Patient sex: F
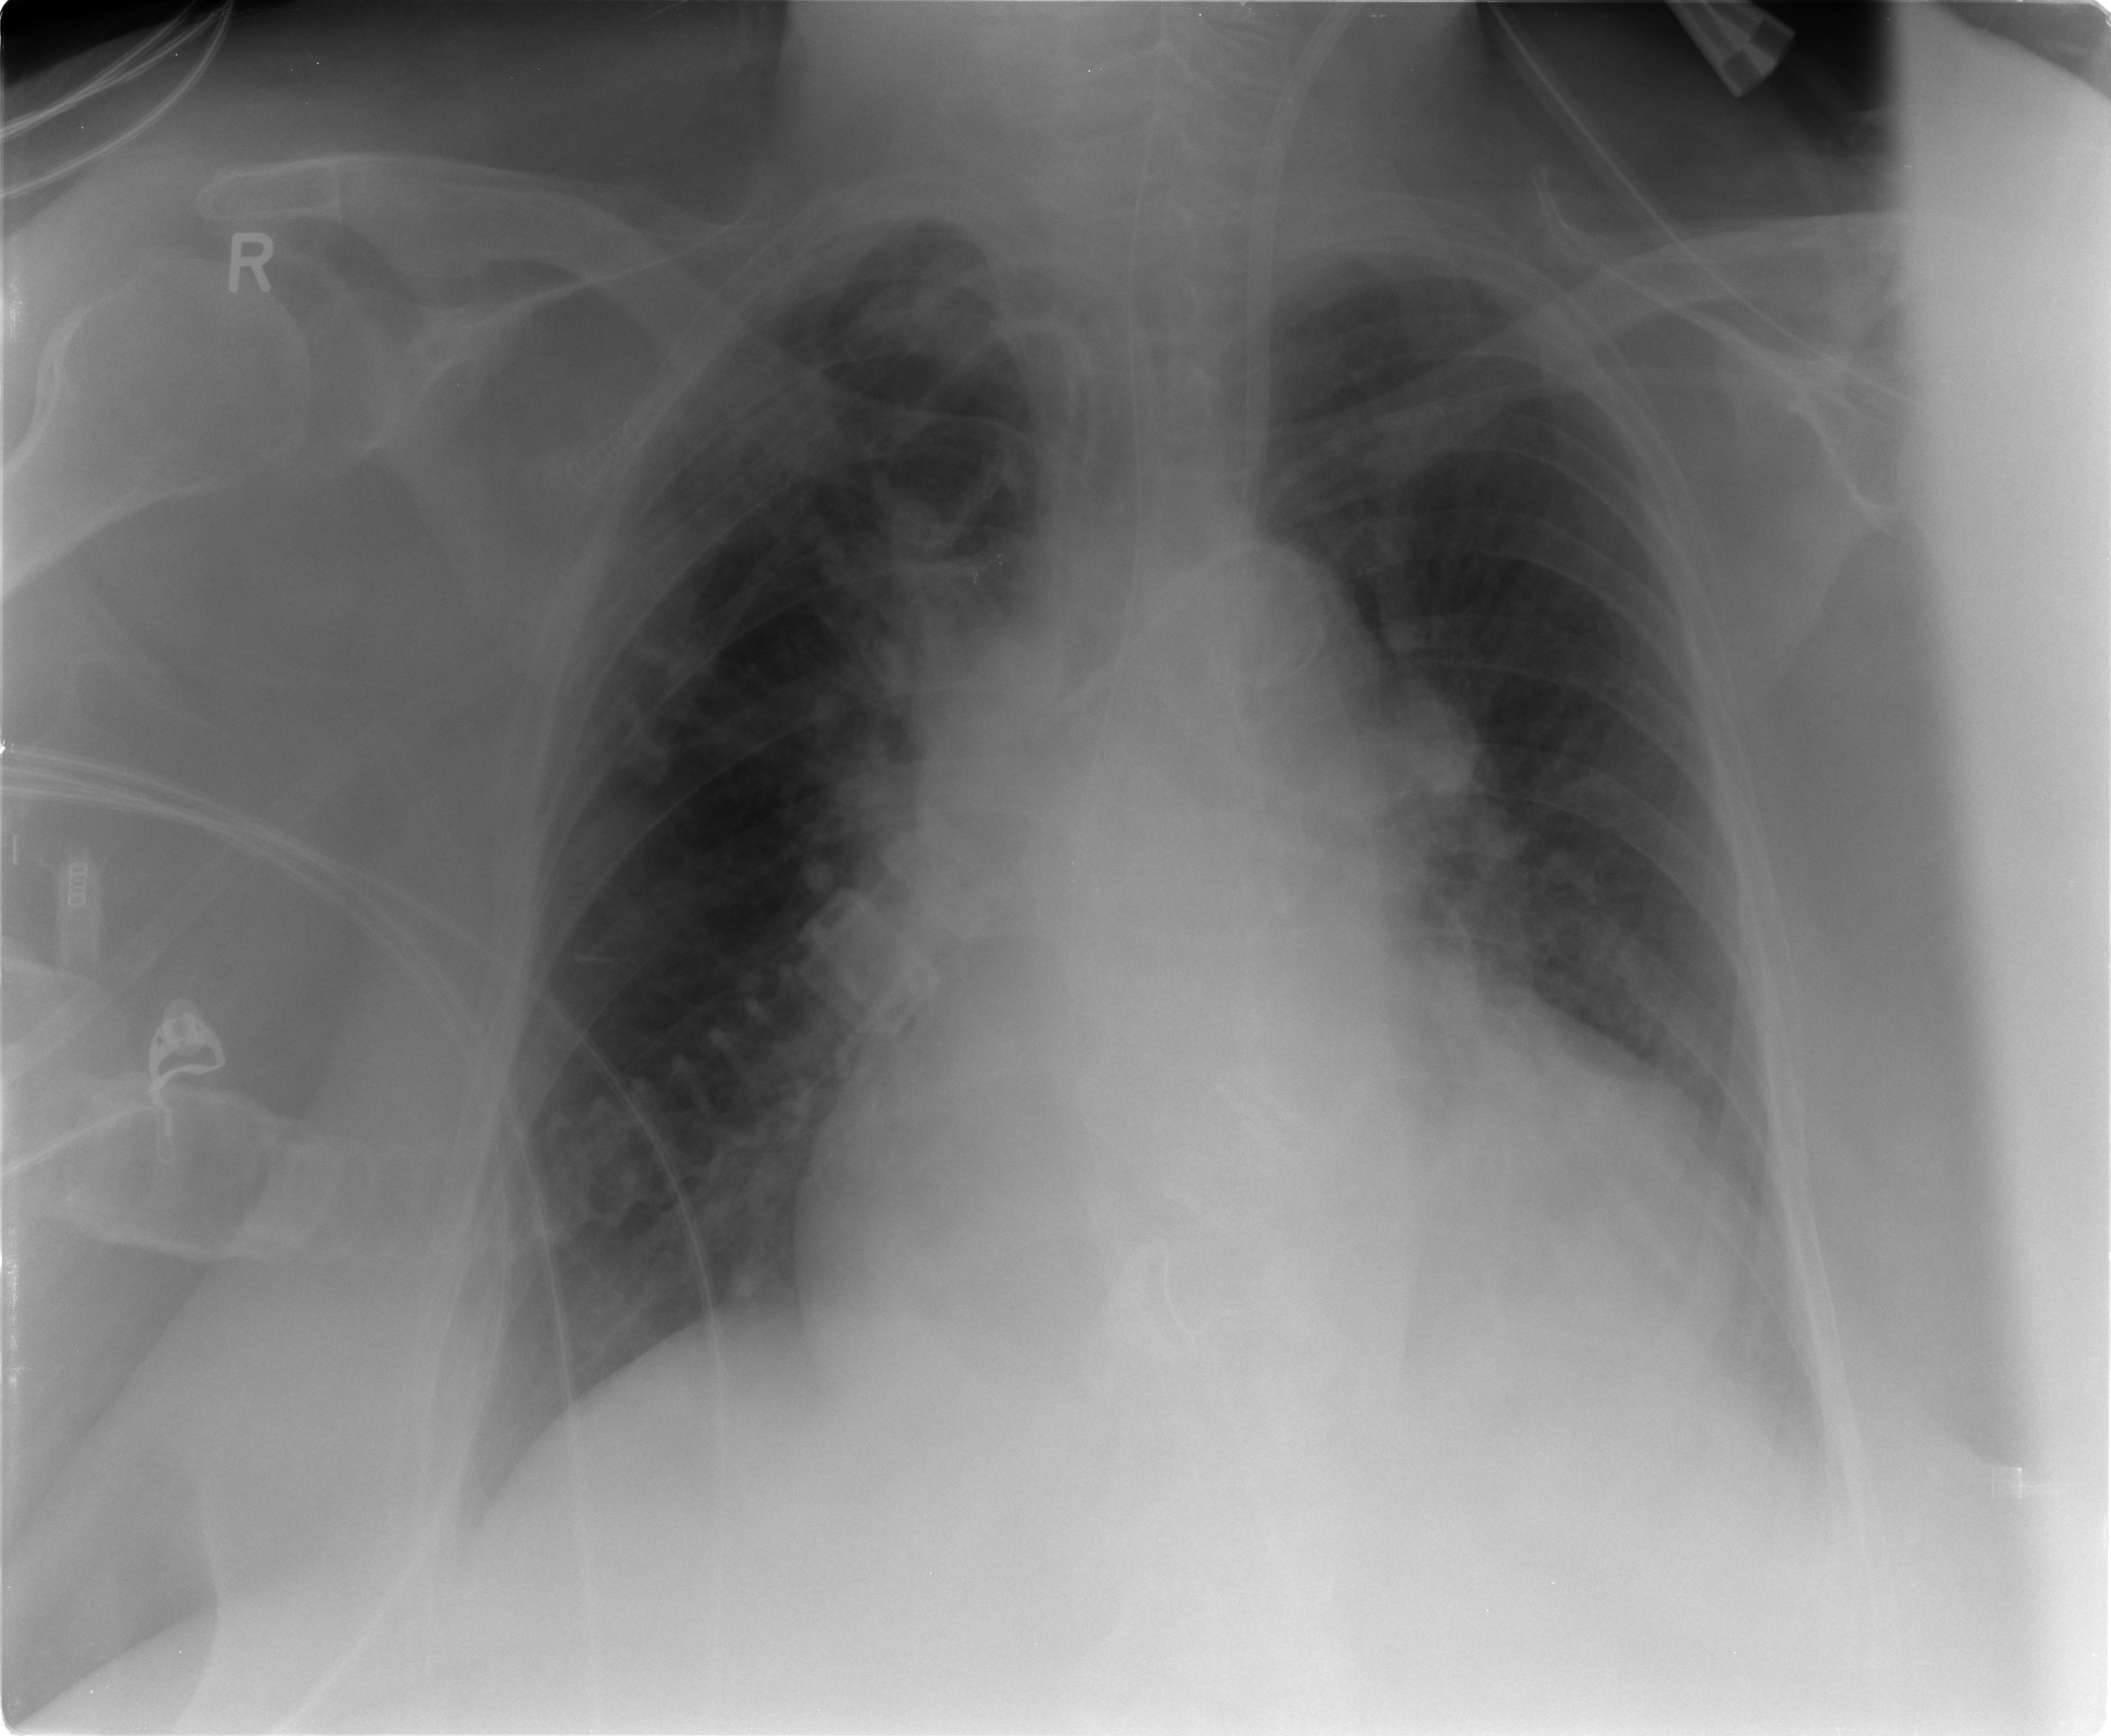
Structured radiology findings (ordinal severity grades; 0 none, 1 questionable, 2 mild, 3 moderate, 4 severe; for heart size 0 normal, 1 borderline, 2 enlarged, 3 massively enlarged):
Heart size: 2
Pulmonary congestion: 2
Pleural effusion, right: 0
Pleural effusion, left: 2
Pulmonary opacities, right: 2
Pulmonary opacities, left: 0
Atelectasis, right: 0
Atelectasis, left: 2